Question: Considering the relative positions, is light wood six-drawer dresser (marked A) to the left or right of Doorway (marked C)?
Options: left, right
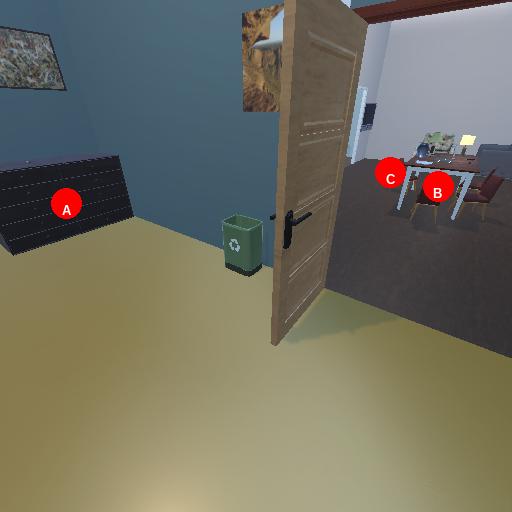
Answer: left